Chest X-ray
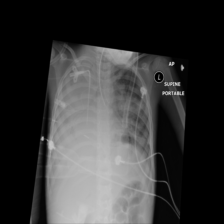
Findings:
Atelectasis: negative
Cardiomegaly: negative
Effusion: negative
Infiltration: negative
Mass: negative
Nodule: negative
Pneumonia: negative
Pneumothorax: negative
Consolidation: negative
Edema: negative
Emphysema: negative
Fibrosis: negative
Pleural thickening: negative
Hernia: negative